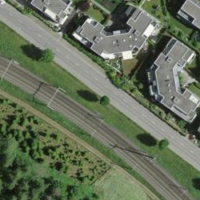
EUNIS habitat code: 54
Species observed at this site:
Anacamptis pyramidalis